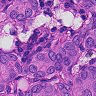
Metastatic tissue present: yes